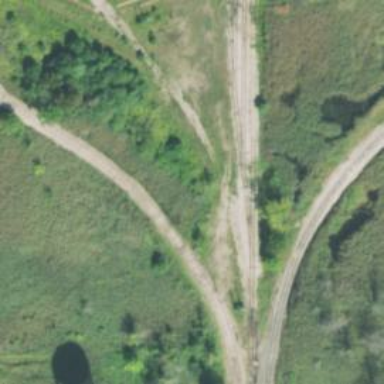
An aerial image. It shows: Disused railway spur.